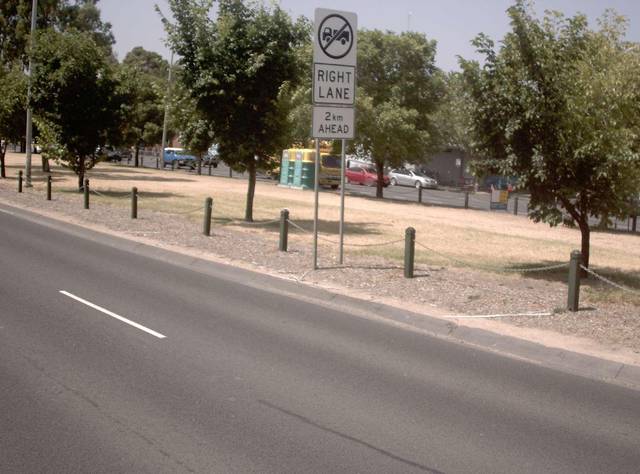
Region: Australia
Coordinates: -37.793, 144.98